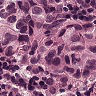
Metastatic tissue present: yes